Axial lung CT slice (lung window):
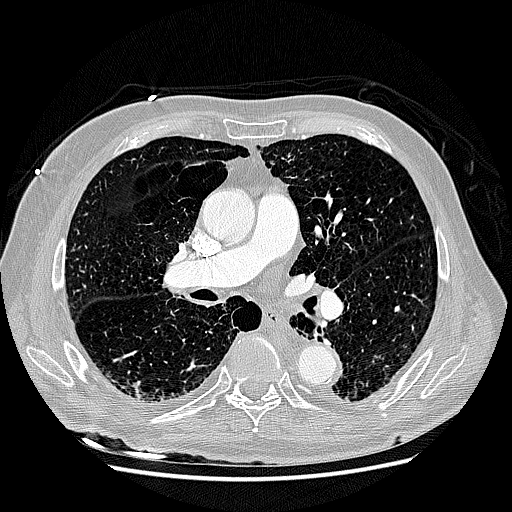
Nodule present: no